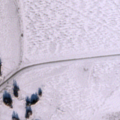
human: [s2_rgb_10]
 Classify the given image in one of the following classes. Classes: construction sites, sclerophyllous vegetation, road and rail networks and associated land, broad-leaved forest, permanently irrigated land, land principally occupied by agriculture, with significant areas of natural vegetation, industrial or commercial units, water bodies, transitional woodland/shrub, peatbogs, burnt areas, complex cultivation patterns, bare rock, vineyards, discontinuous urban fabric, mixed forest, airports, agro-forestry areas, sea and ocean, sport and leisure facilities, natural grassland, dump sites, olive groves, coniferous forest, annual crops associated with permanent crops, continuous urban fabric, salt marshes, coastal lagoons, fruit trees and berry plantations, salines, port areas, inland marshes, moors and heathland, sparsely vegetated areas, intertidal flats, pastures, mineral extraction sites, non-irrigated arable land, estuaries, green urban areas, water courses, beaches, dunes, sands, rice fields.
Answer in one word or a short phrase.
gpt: sea and ocean